Question: My iPhone app icon shows up fine in iPhone/Retina and iPad. But on iPad retina (simulator and device) I get an icon that apparently contains the app's start screen:

Given that my app is designed for iPhone only (not 'Universal'), there is no option in Xcode 4.3 to add an iPad retina icon.
How can I get my app's icon to display correctly on iPad Retina devices?
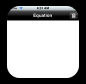
Answer: In Xcode the target summary interface where you add your icons and launch images is merely a graphical interface to the Info.plist file. When you make a iPhone only target, the graphical interface for the iPad portion is hidden. To add information to the Info.plist file that isn't covered by the graphical interface move to the Info tab and enter it there. To add the Retina iPad icons add an icon named Icon-72@2x.png and Icon-Small-50@2x.png to the Icon files array in the Info section. Also add actual 144 x 144 and 100 x 100 png representations of your icon with the proper name to your Xcode project and the target.